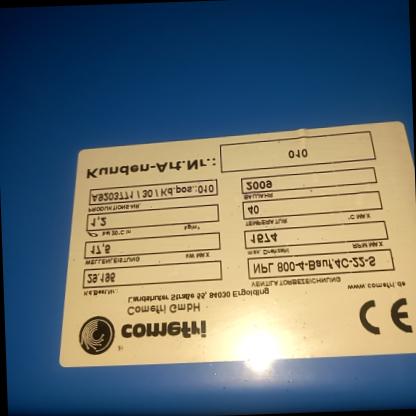
Klasa: tabliczka-znamionowa